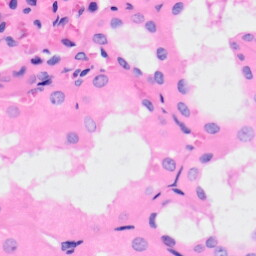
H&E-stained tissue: Kidney